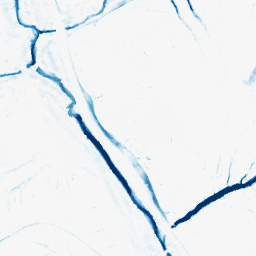
Category: morphological
Decomposition family: morphological
Decomposition parameters: operation: closing
size: 5
Upsampling method: quartic
Upsampling parameters: scale: 8
Upsampling scale: 8